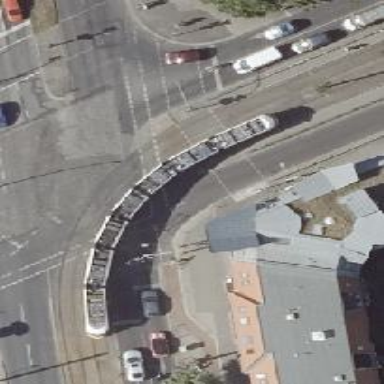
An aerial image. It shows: Asphalt footway with crossing controlled by traffic signals. The crossing includes island.